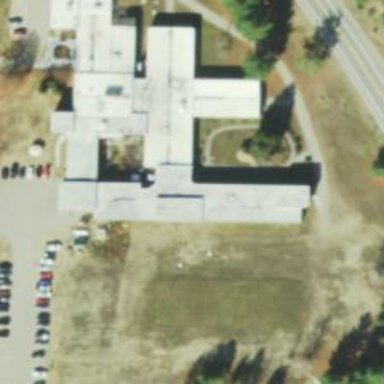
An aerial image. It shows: Nursing home.